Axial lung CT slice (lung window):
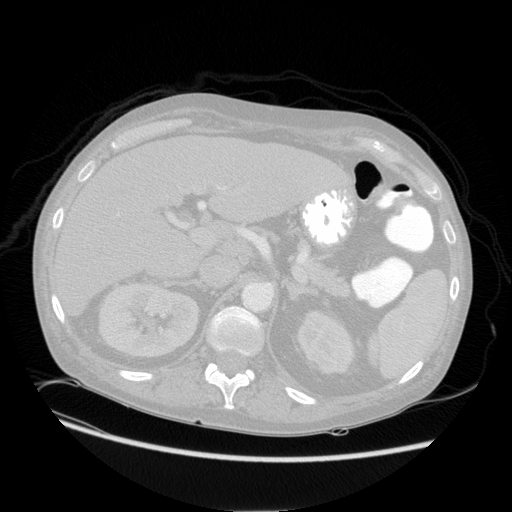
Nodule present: no